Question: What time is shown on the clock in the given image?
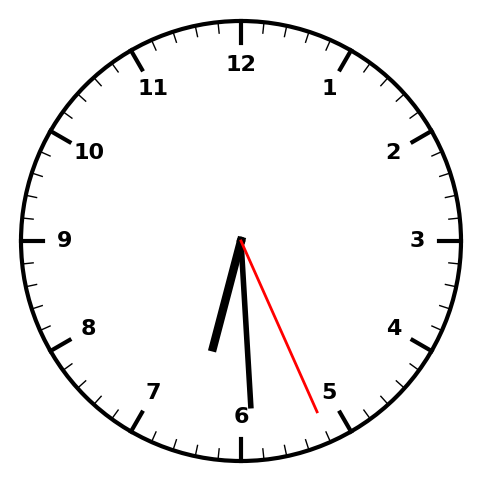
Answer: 06:29:26